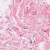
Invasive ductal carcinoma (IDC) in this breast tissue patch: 0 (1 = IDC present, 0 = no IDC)